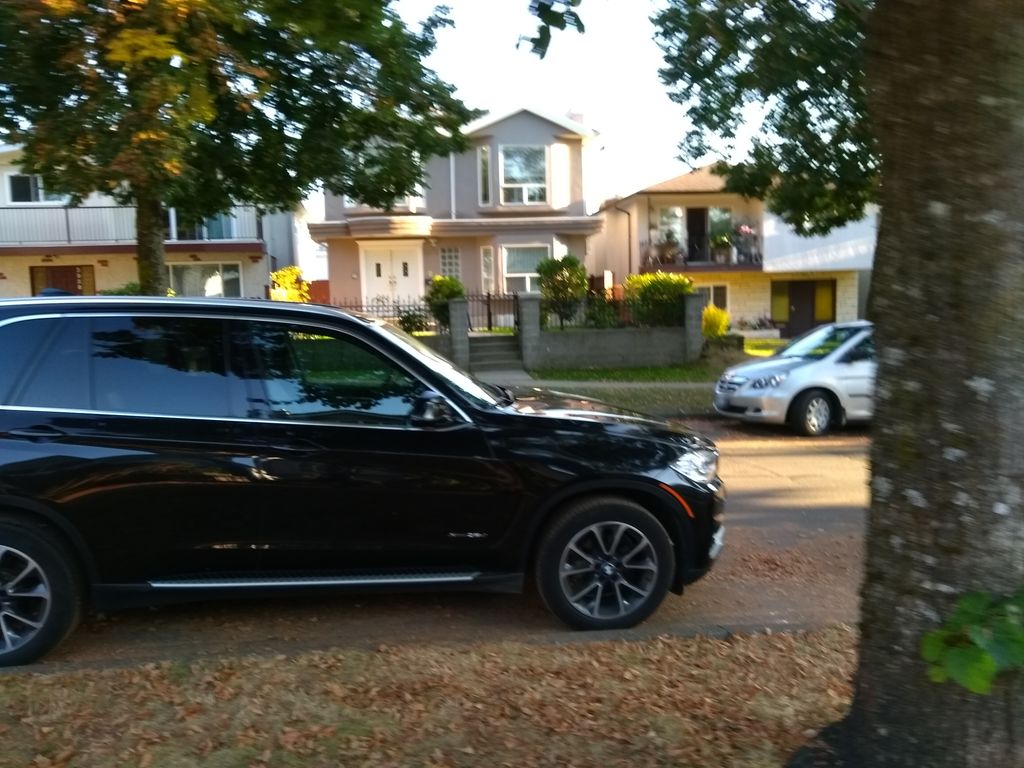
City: vancouver